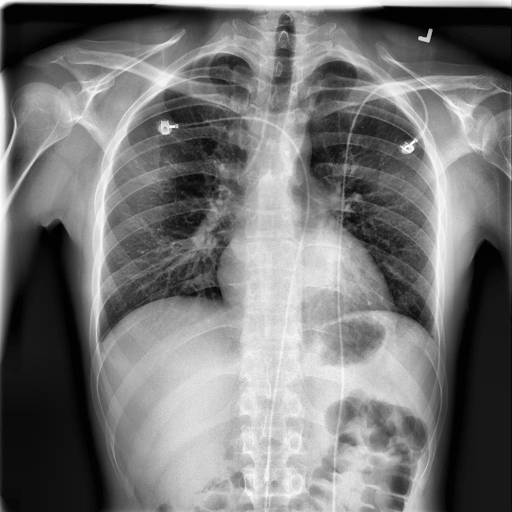
Finding: NORMAL